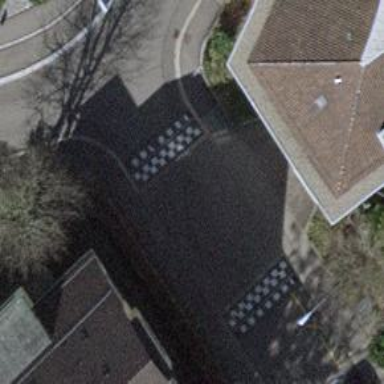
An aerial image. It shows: Traffic calming table.